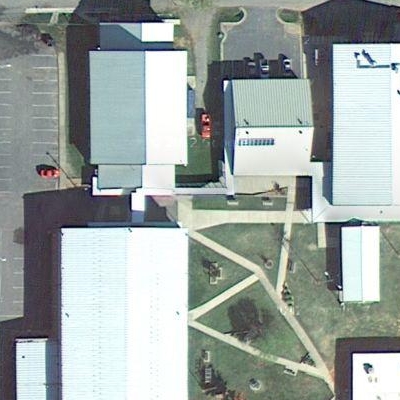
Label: Industry